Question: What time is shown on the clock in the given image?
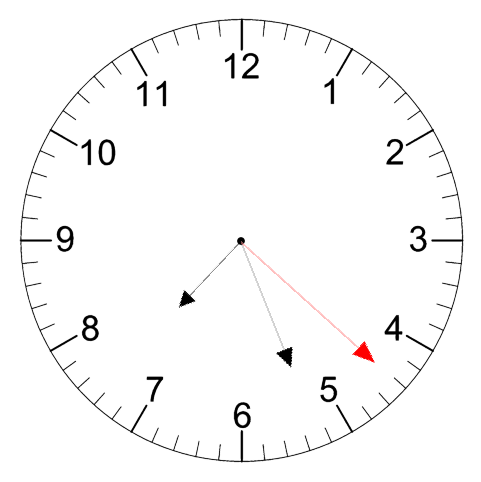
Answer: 07:26:22